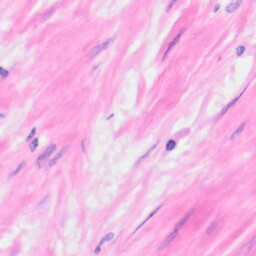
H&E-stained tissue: Kidney